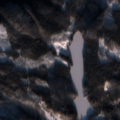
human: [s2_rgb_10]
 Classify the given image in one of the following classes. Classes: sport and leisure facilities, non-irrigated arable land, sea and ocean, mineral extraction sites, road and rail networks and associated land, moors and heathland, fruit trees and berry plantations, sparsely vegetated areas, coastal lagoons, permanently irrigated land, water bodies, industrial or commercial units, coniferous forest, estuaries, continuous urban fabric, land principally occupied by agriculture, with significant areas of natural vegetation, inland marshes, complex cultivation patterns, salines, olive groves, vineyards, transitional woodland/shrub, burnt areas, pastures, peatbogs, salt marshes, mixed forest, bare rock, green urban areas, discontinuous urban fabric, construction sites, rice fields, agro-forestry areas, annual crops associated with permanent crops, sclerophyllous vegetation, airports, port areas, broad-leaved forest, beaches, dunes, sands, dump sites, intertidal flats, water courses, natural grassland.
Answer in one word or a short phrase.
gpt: broad-leaved forest, coniferous forest, mixed forest